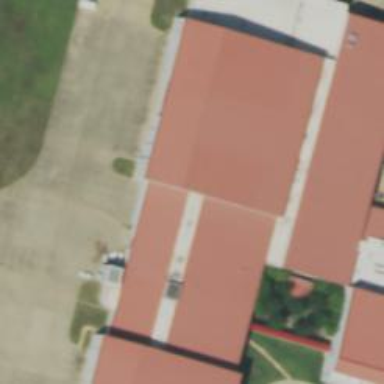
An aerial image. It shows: Hangar.